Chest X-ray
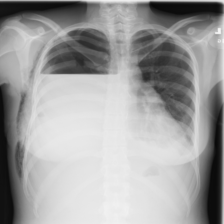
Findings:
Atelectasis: positive
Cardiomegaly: negative
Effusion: positive
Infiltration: negative
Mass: negative
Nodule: negative
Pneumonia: negative
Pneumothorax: negative
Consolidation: negative
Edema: negative
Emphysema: positive
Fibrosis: negative
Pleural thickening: negative
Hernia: negative